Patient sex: M
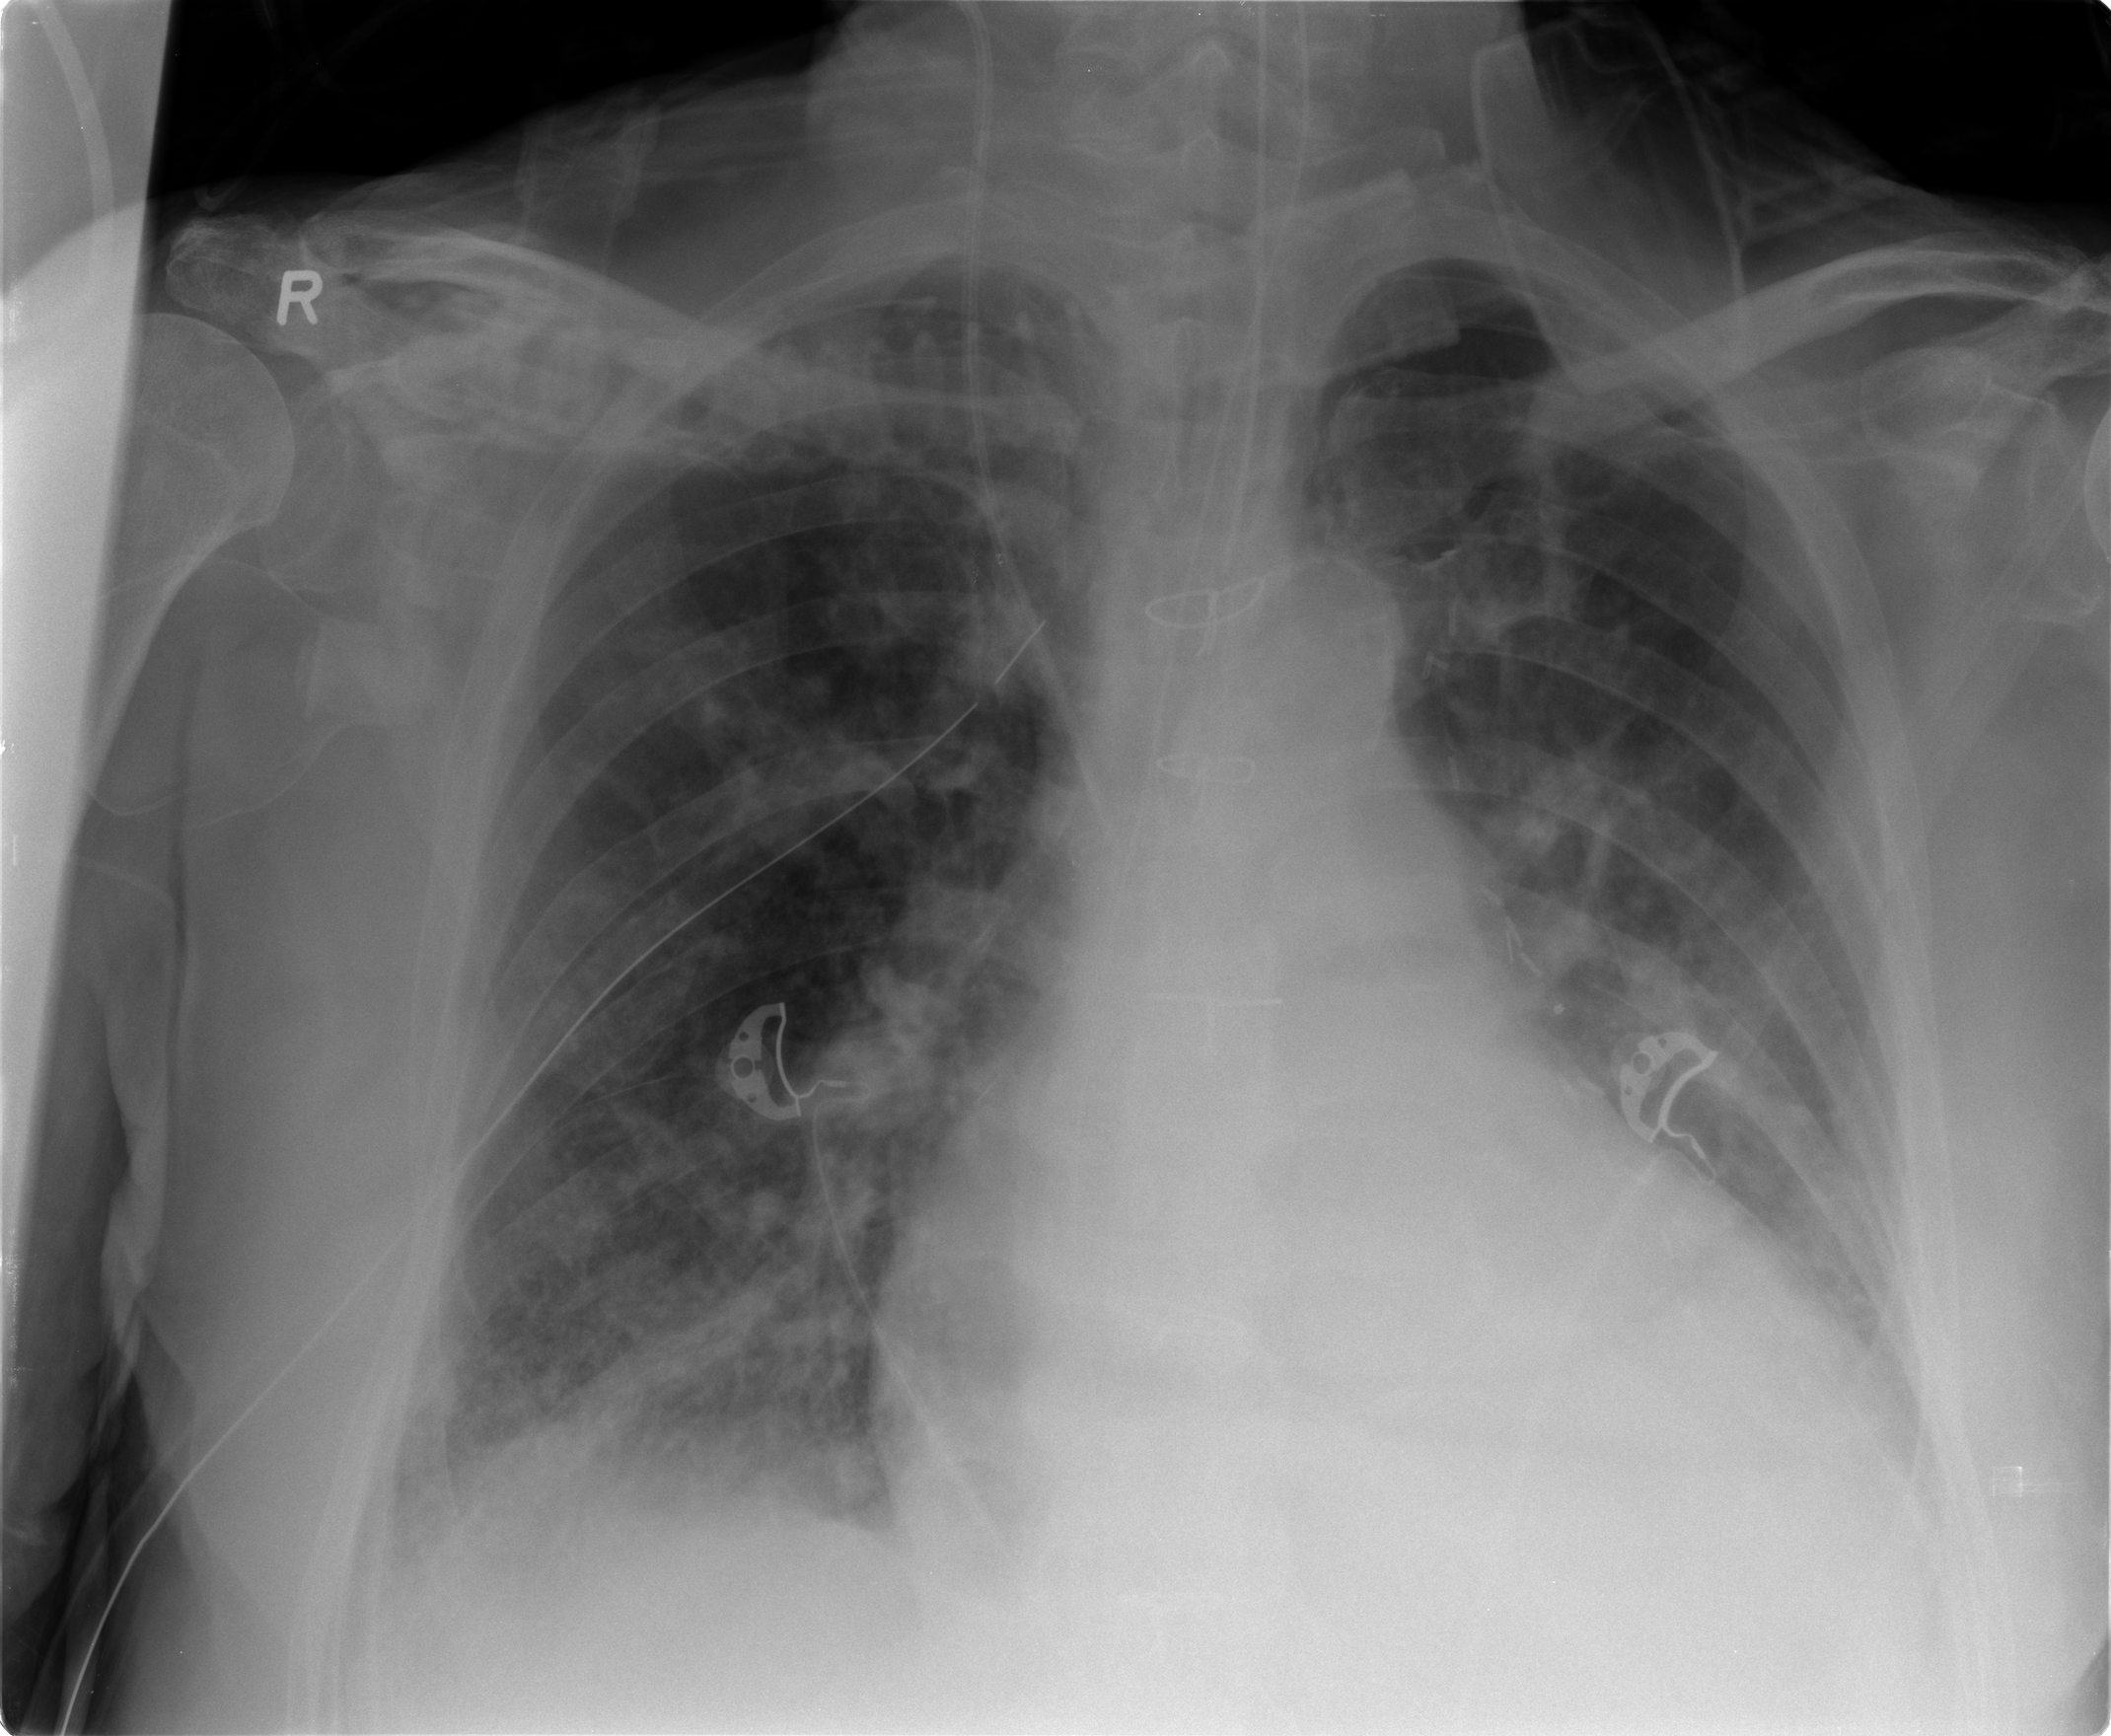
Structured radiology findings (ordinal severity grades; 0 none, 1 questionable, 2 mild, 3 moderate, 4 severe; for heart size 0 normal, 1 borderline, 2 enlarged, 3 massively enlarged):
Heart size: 2
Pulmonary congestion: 2
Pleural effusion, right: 0
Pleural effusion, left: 0
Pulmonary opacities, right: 2
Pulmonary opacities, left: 2
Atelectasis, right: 2
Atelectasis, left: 2